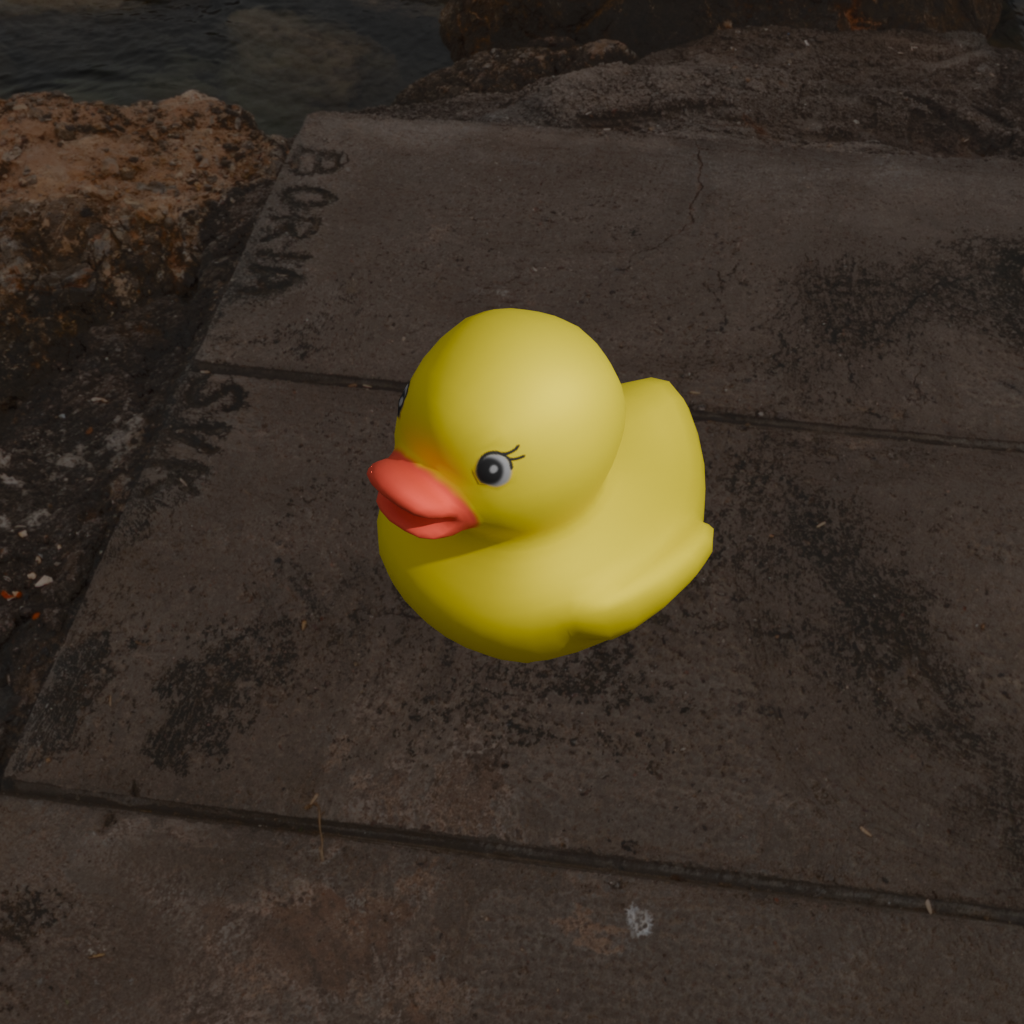
an image of a yellow rubber duck seen from <front_left_top> in a rocky pier extending into calm sea with a dramatic cloudy sky at sunset.